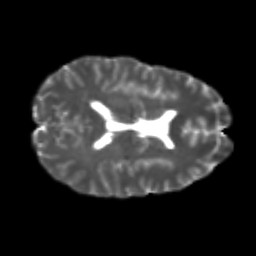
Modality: T2w
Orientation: axial
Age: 25
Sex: male
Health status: healthy
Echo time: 0.074 s